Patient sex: F
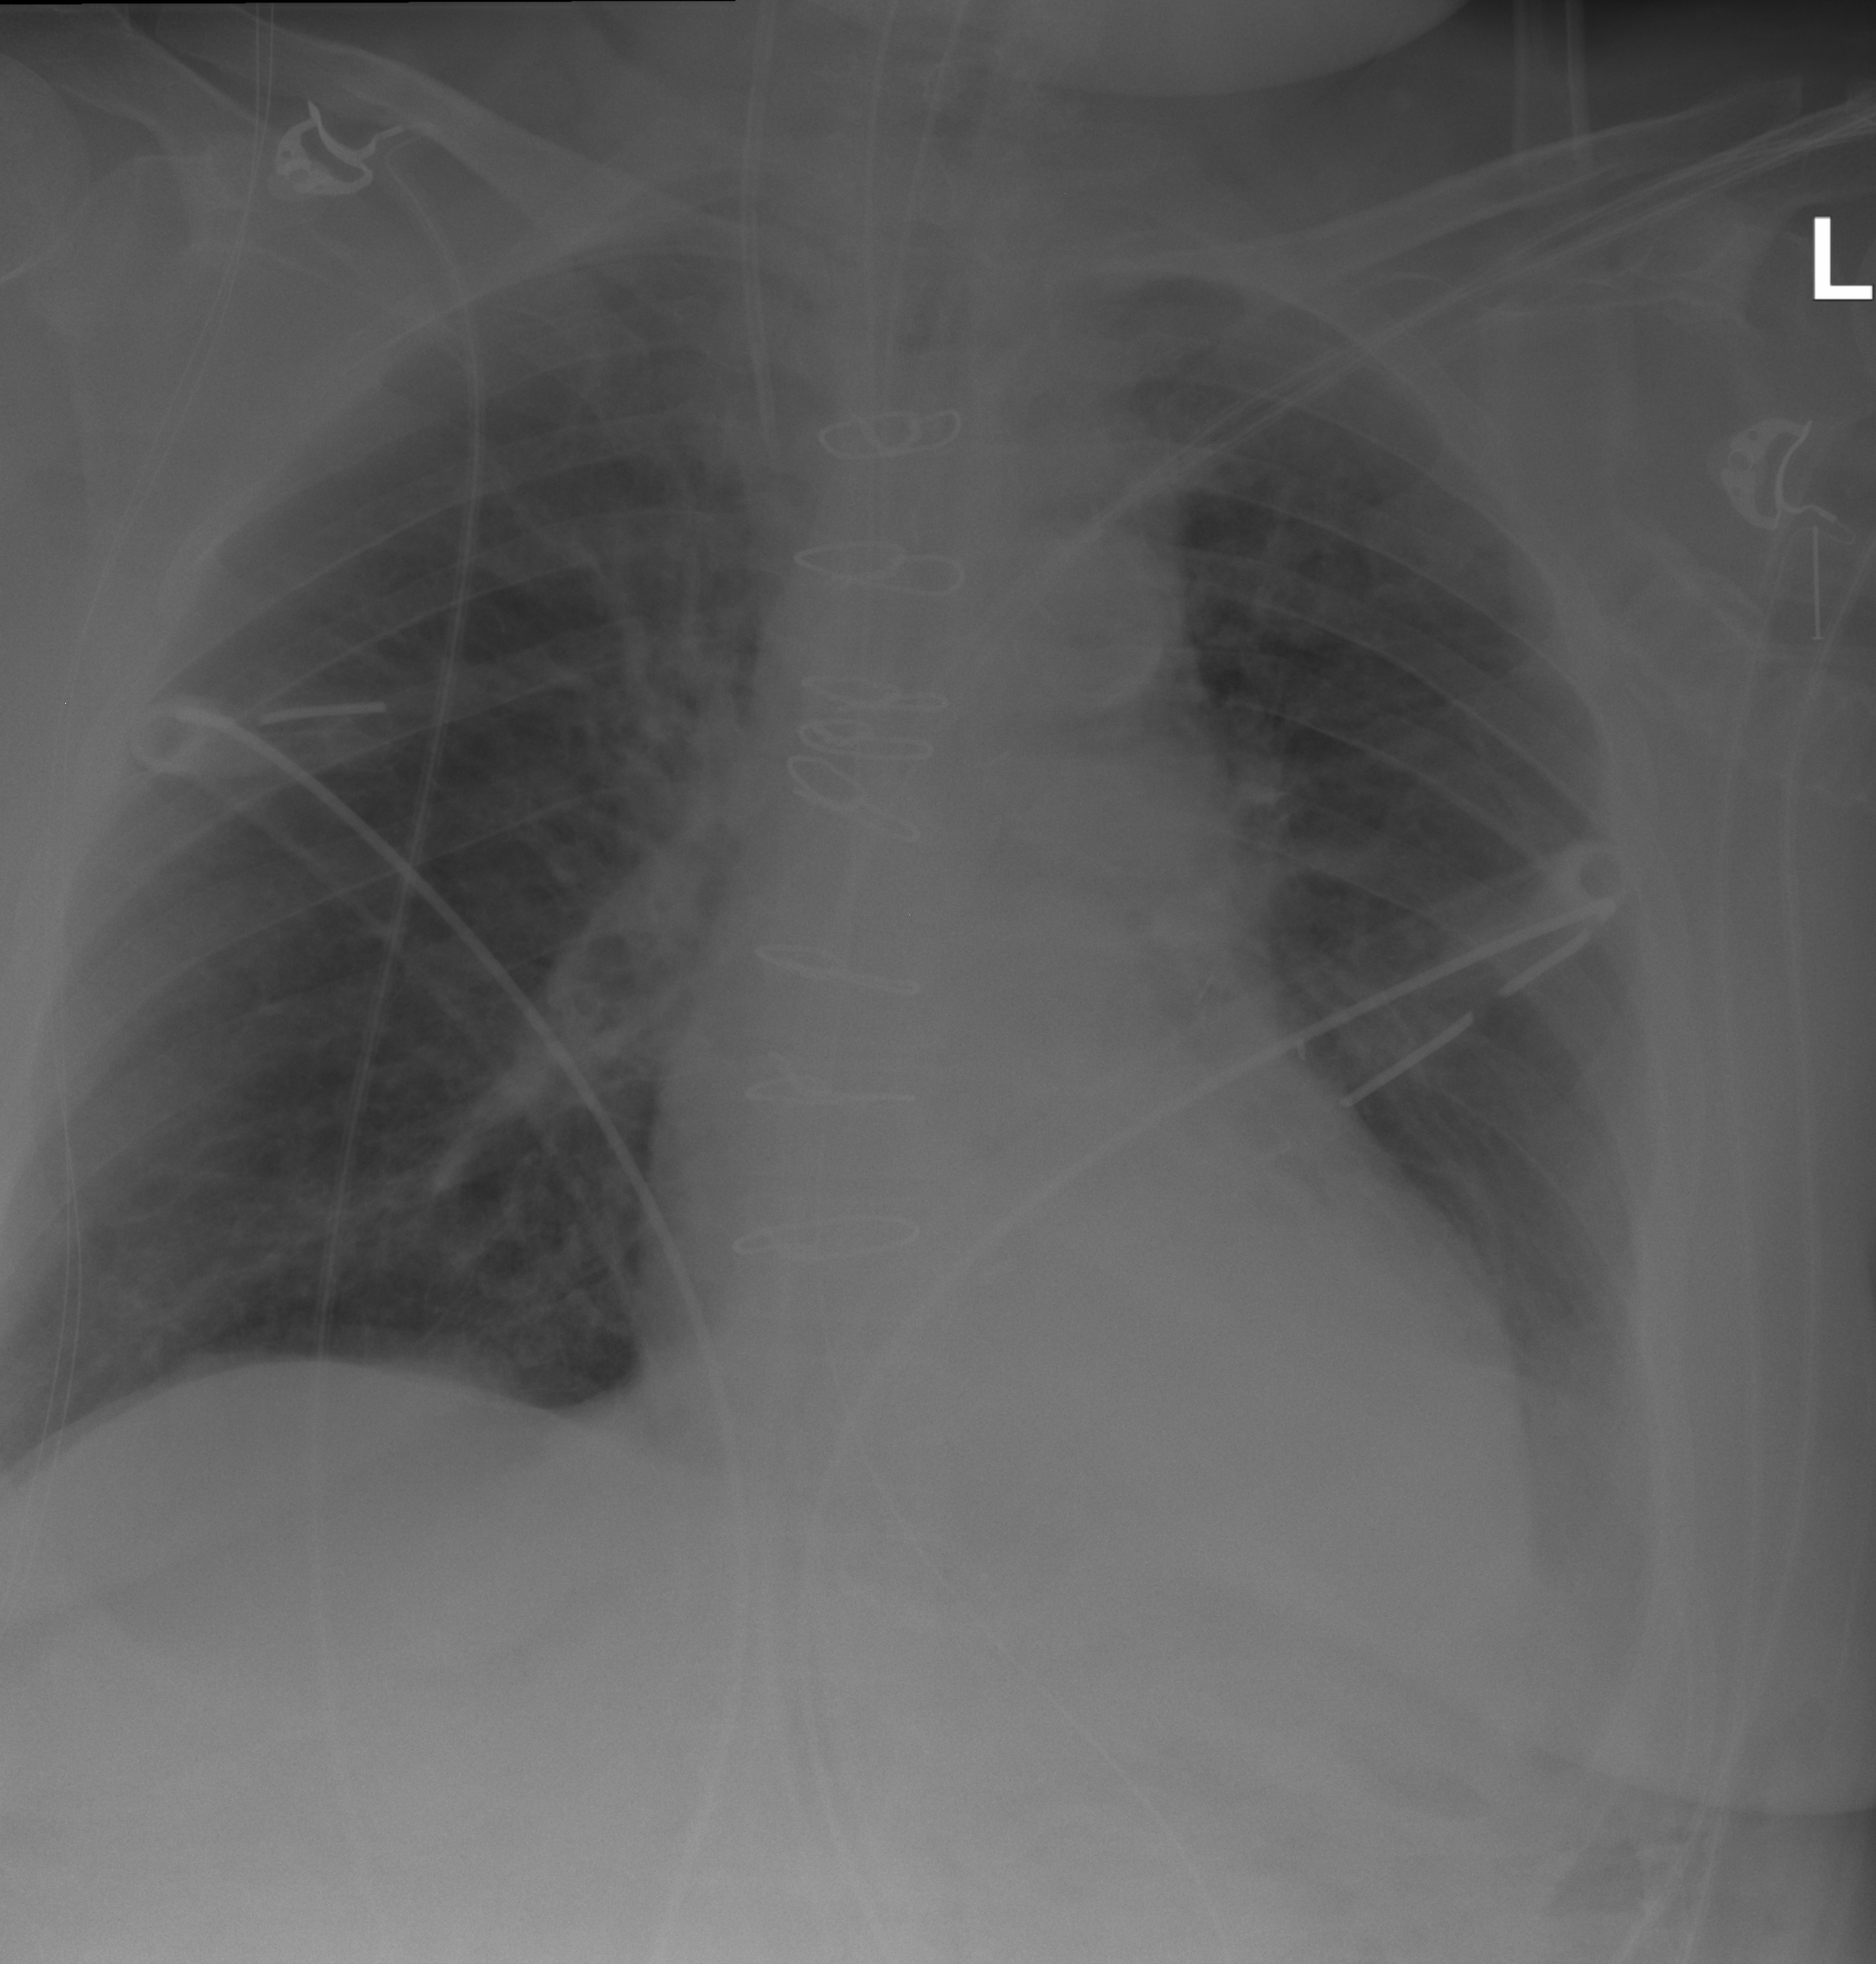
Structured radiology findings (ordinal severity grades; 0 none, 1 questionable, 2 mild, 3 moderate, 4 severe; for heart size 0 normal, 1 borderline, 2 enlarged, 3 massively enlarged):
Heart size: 1
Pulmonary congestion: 0
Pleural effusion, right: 0
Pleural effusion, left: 2
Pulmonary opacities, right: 0
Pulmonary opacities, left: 0
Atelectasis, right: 0
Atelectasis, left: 0